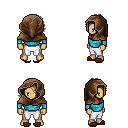
a pixel art fantasy rpg character, male body template, human, tanned skin, teal long-sleeve shirt, white pants, light blonde swoop hairstyle, cloth hood, brown slippers, four views (front, back, left, right), 2x2 character sprite sheet, small pixel art, hard edges, no anti-aliasing